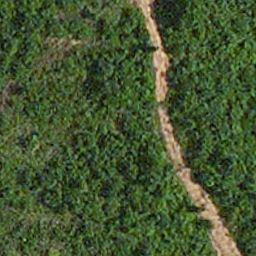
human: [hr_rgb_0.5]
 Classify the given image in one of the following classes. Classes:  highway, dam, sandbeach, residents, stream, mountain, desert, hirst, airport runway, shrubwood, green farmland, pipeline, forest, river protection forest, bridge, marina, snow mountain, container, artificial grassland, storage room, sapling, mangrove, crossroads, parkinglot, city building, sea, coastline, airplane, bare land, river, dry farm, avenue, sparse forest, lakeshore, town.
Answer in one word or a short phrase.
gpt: avenue